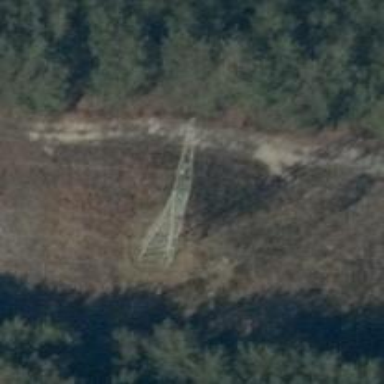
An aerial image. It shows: Towering power structure.